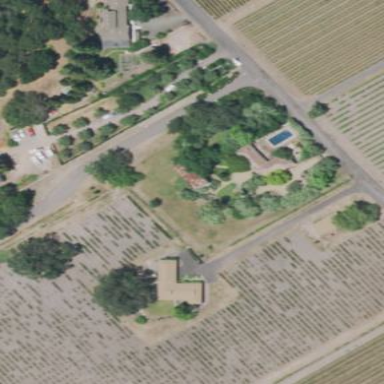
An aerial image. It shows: Vineyard with wine grapes as the crop.